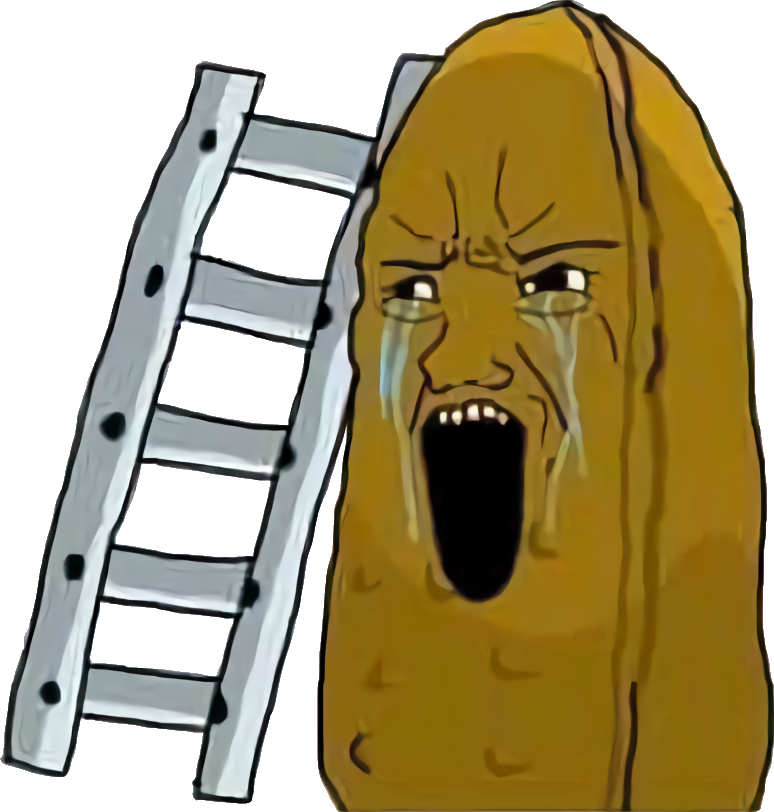
Label: 5_Objakt